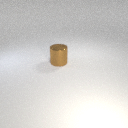
large brown metal cylinder